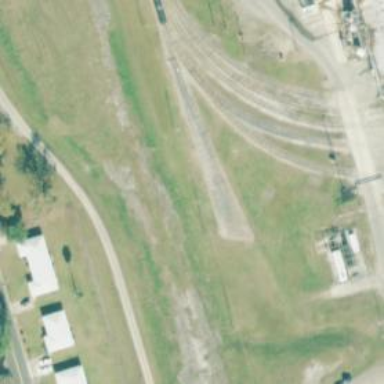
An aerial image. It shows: Rail spur service.